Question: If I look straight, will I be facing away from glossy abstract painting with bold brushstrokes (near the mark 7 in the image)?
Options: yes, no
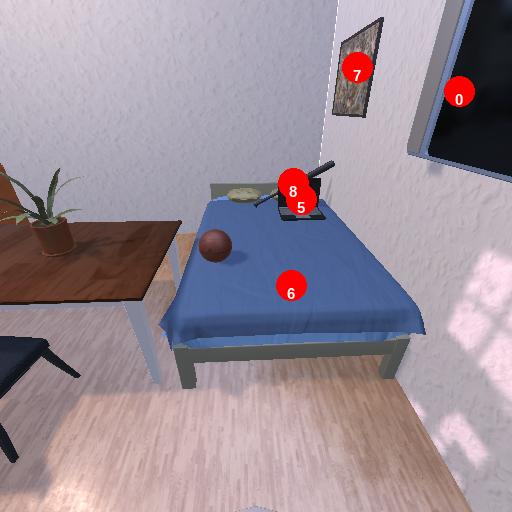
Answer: yes